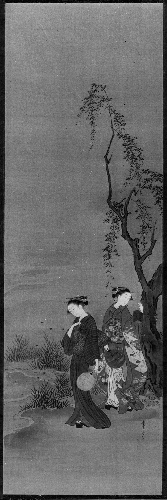
Artist: Kawamata Tsunemasa
Artist bio: active 1716–48
Date: first half of the 18th century
Object type: Hanging scroll
Classification: Paintings
Medium: Hanging scroll; ink, color, and gold on silk
Culture: Japan
Period: Edo period (1615–1868)
Dimensions: 33 3/4 x 10 5/8 in. (85.7 x 27 cm)
Department: Asian Art
Credit line: The Howard Mansfield Collection, Purchase, Rogers Fund, 1936
Accession year: 1936
Repository: Metropolitan Museum of Art, New York, NY
Tags: Women|Insects